Question: Very first try on Nuxt3 via <URL>
I wonder how can I use tailwindcss in Nuxt3 Starter manually.
(Not via <URL>
I created a blank Nuxt3 project by
'''
npx degit "nuxt/starter#v3" my-nuxt3-project
'''
then, I installed the tailwindcss manually
'''
npm install -D tailwindcss@latest postcss@latest autoprefixer@latest
'''
'''
export default {
css: [
'~/assets/tailwind.css',
]
}
'''
'''
@tailwind base;
@tailwind components;
@tailwind utilities;
'''
but I can only get the raw code but not the compiled css:

How can I use tailwindcss in Nuxt3?
Any help is greatly appreciated!
---
<URL>
---
update:
<URL> is already supported in Nuxt3
<URL>
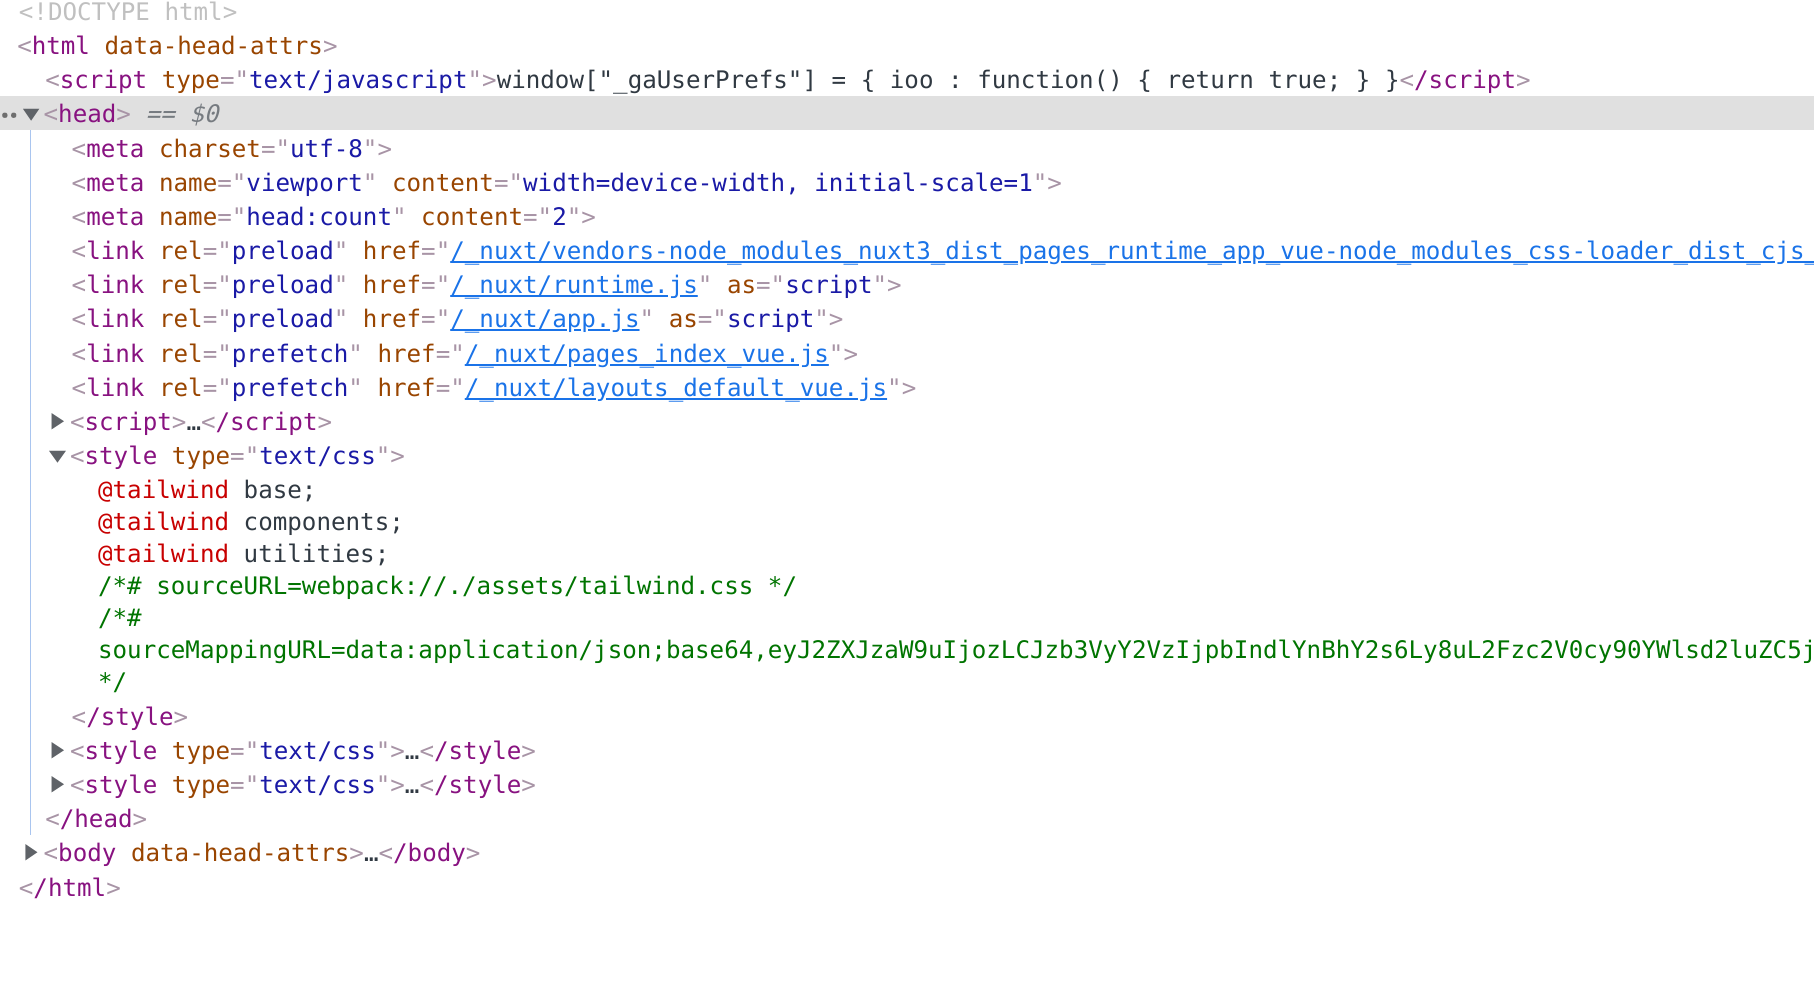
Answer: Since accepted answer can mislead, as if Tailwind is not supported on Nuxt 3, here is what you need to do to make it work:
1. Install dependancies by running npm install -D tailwindcss@latest postcss@latest autoprefixer@latest
2. Run npx tailwindcss init to create tailwind.config.js file
3. Configure nuxt.config.js build settings to run postcss while building: build: {
postcss: {
postcssOptions: {
plugins: {
tailwindcss: {},
autoprefixer: {},
},
},
},
}
also configure your tailwind.css file location inside 'nuxt.config.js'
by adding:
'''
css: ["~/assets/css/tailwind.css"]
'''
1. Populate your tailwind.css file
'''
@tailwind base;
@tailwind components;
@tailwind utilities;
'''
That should be it.
Edit:
Also, make sure to include following in 'tailwind.config.js'
'''
content: [
"./components/**/*.{vue,js}",
"./layouts/**/*.vue",
"./pages/**/*.vue",
"./plugins/**/*.{js,ts}",
"./nuxt.config.{js,ts}",
],
'''
Edit 2:
Refer to latest documentation on Tailwind CSS website <URL>